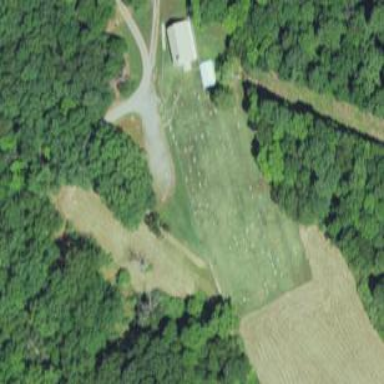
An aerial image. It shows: Graveyard.